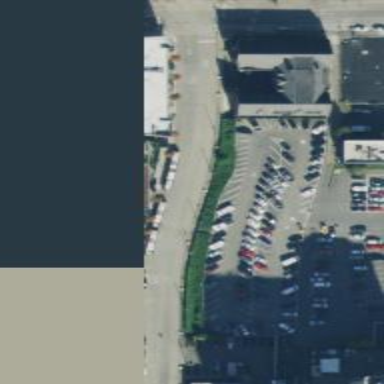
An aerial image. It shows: Asphalt parking surface.